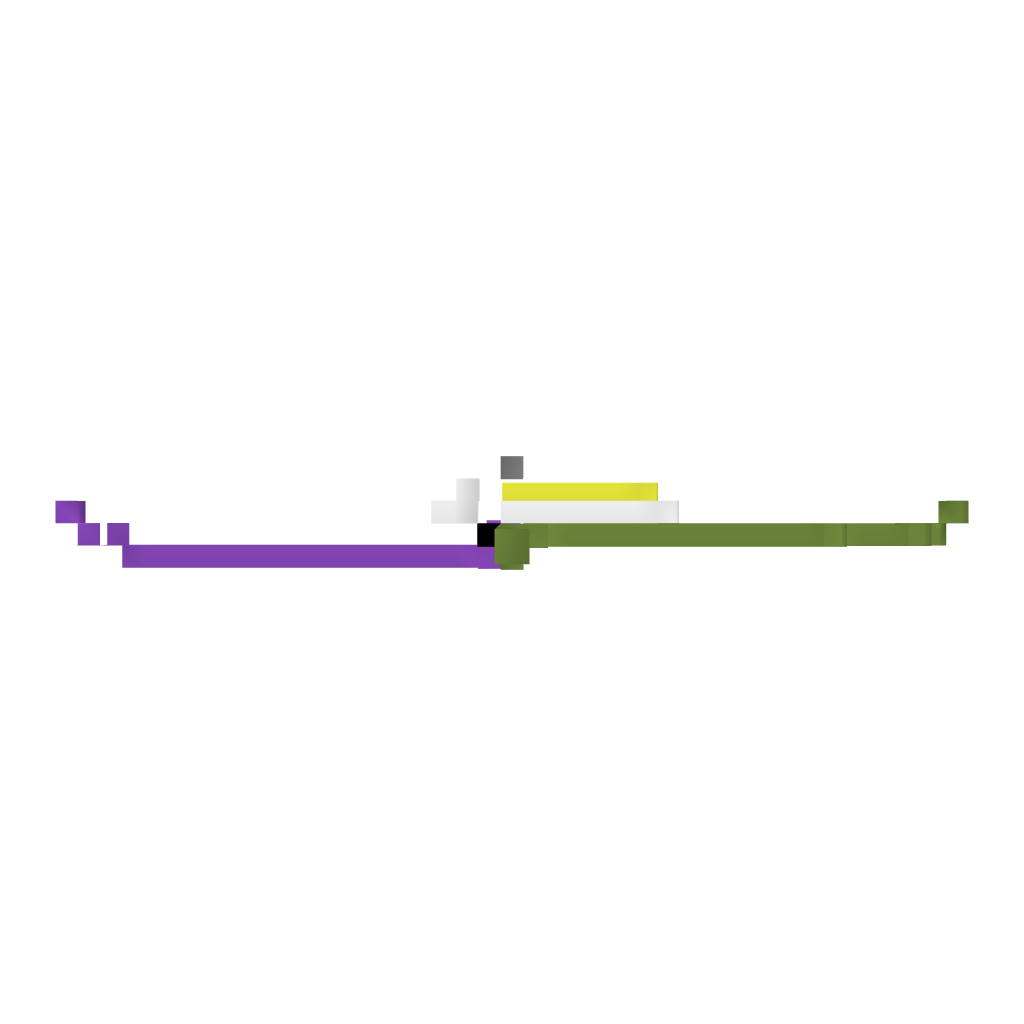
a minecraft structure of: Player Spawner [Good for PvP and Adventure Maps] bad low quality